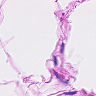
Metastatic tissue present: no